Question: I've written the following bash profile settings file:
'''
BLACK="\[\033[0;30m\]"
DARK_GRAY="\[\033[1;30m\]"
LIGHT_GRAY="\[\033[0;37m\]"
BLUE="\[\033[0;34m\]"
LIGHT_BLUE="\[\033[1;34m\]"
GREEN="\[\033[0;32m\]"
LIGHT_GREEN="\[\033[1;32m\]"
CYAN="\[\033[0;36m\]"
LIGHT_CYAN="\[\033[1;36m\]"
RED="\[\033[0;31m\]"
LIGHT_RED="\[\033[1;31m\]"
PURPLE="\[\033[0;35m\]"
LIGHT_PURPLE="\[\033[1;35m\]"
BROWN="\[\033[0;33m\]"
YELLOW="\[\033[1;33m\]"
WHITE="\[\033[1;37m\]"
DEFAULT_COLOR="\[\033[00m\]"
function prompt_command {
# How many characters of the $PWD should be kept
local pwd_length=23
if [ $(echo -n $PWD | wc -c | tr -d " ") -gt $pwd_length ]
then
newPWD="$(echo -n $PWD | sed -e "s/.*\(.\{$pwd_length\}\)/\1/")"
else
newPWD="$(echo -n $PWD)"
fi
}
PROMPT_COMMAND=prompt_command;
PS1="\'if [ \$? = 0 ];
then
echo -e '$PURPLE[\t] $LIGHT_CYAN\u$YELLOW@\h$WHITE: $newPWD $GREEN$ $DEFAULT_COLOR';
else
echo -e '$PURPLE[\t] $LIGHT_CYAN\u$YELLOW@\h$WHITE: $newPWD $RED$ $DEFAULT_COLOR';
fi; \'"
export PS1;
'''
For some reason getting the newPWD is not working. It is present in the enviroment (I can print it with the echo), however it isn't added to the command lines prompt. There an empty string is added always. So a sample output is:
'''
[11:54:09] ber@szak: $
'''
Any ideas why not?
---
PS. Here it is my solution to this:
'''
BLACK="\[\033[0;30m\]"
DARK_GRAY="\[\033[1;30m\]"
LIGHT_GRAY="\[\033[0;37m\]"
BLUE="\[\033[0;34m\]"
LIGHT_BLUE="\[\033[1;34m\]"
GREEN="\[\033[0;32m\]"
LIGHT_GREEN="\[\033[1;32m\]"
CYAN="\[\033[0;36m\]"
LIGHT_CYAN="\[\033[1;36m\]"
RED="\[\033[0;31m\]"
LIGHT_RED="\[\033[1;31m\]"
PURPLE="\[\033[0;35m\]"
LIGHT_PURPLE="\[\033[1;35m\]"
BROWN="\[\033[0;33m\]"
YELLOW="\[\033[1;33m\]"
WHITE="\[\033[1;37m\]"
DEFAULT_COLOR="\[\033[00m\]"
export MYPATHPS='$(
echo -n "${PWD/#$HOME/~}" |
awk -F "/" '"'"'{
if (length() > 14) {
if (NF>4) print "/" "/.../" $(NF-1) "/" $NF;
else if (NF>3) print "/" "/.../" $NF;
else print "/.../" $NF;
}
else print ;
}'"'"'
)';
PS1="$PURPLE[\t] $LIGHT_CYAN\u$YELLOW@\h \' if [ \$? = 0 ]
then
echo -en '$GREEN'
else
echo -en '$RED'
fi;
\' $MYPATHPS $ $DEFAULT_COLOR ";
export PS1;
'''

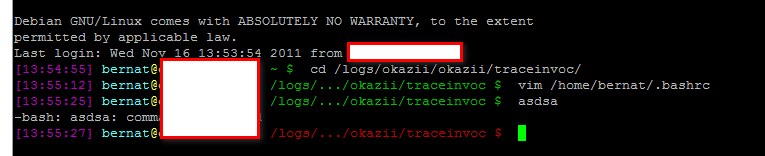
Answer: You need to 'export' newPWD. Just because you can 'echo' it doesn't mean its in the environment. It means its set in the shell and/or the environment. To know if something is in the environment I would use:
'''
env | grep '^newPWD'
'''
I'm not sure but I don't think that using 'newPWD' like this is going to work, as 'newPWD' is not reset every time you change directory like 'PWD' is. So you may end up needing to change your 'PS1' setting to call the 'prompt_command' function each time.
From your comments looks like my guess about 'newPWD' was right. So what you need to do is change the 'prompt_command' function to 'echo' the prompt that you want. Then change your 'PS1' setting to
'''
PS1="\'if [ \$? = 0 ];
then
echo -e '$PURPLE[\t] $LIGHT_CYAN\u$YELLOW@\h$WHITE: $(prompt_command) $GREEN $DEFAULT_COLOR';
else
echo -e '$PURPLE[\t] $LIGHT_CYAN\u$YELLOW@\h$WHITE: $(prompt_command) $RED $DEFAULT_COLOR';
fi; \'"
export PS1;
'''
Note: I also removed the trailing '$' from '$RED$' and '$GREEN$' as I assumed they were typos. Not sure if that was right